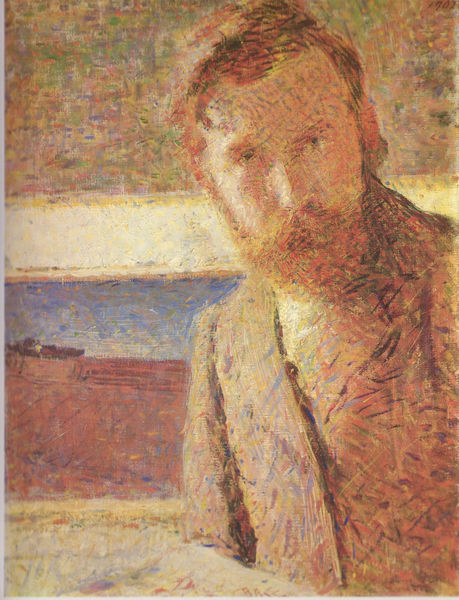
Titel: Autoritratto, Selbstbildnis
Künstler: Giacomo Balla
Institution: Privatbesitz
Schlagwörter: blau, gemälde, mann, meer, schatten, wasser, fluss, gelb, impressionismus, landschaft, see, ausschnitt, braun, fenster, frankreich, frisur, haar, hell, hintergrund, licht, mund, nase, orange, paris, skizze, tisch, weiss, ausblick, blick, rot, schal, malerei, anzug, bart, jacke, augen, kragen, mensch, vollbart, herr, portrait, porträt, öl, halbfigur, sitzend, brustbild, front, frontal, locken, divisionismus, italien, zug, duktus, barbe, maler, jackett, selbstporträt, jacket, striche, punkte, rothaarig, gogh, schraffur, vincent van gogh, selbstportrait, seurat, peintre, frontalblick, pointillismus, pointillisme, angeschnitten, balla, mer, plage, autoportrait, roux, pointilliste, hemdn, anzugä, biocconi, impressionismmus